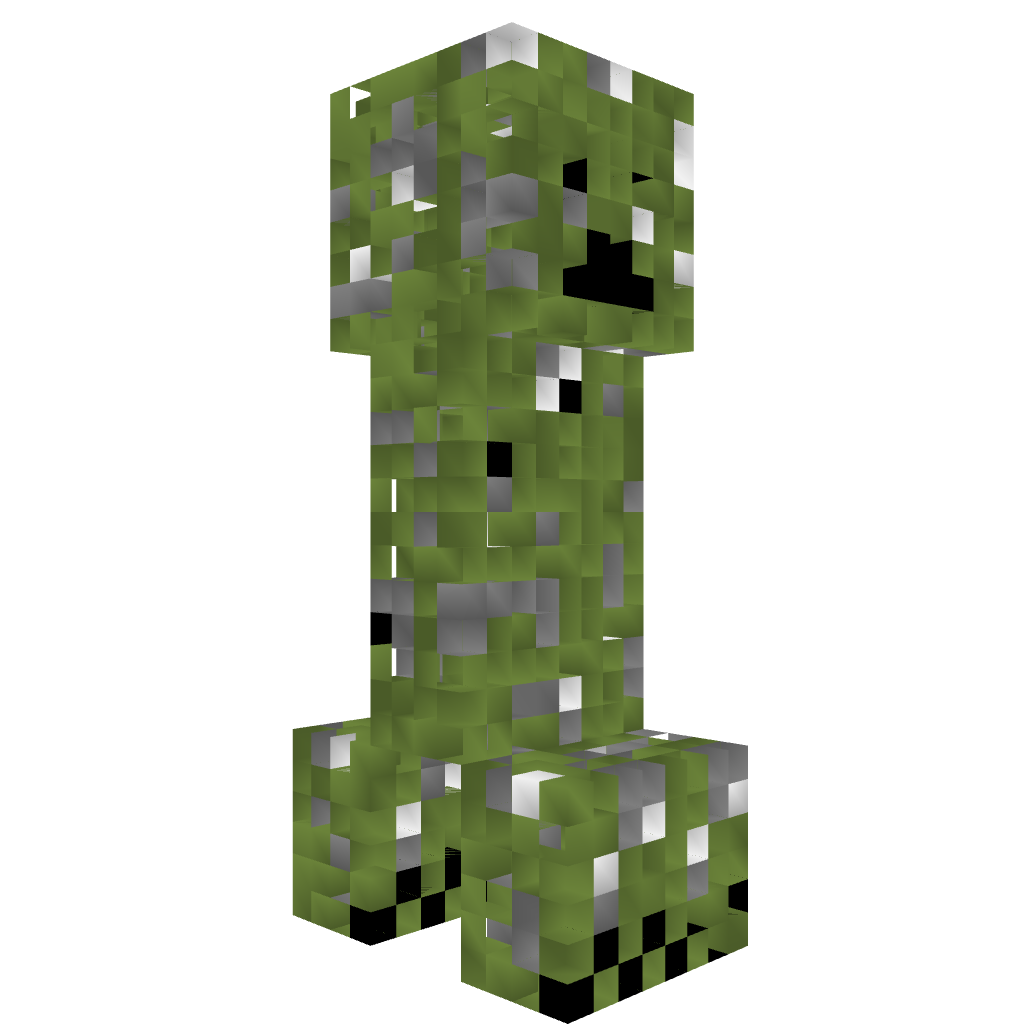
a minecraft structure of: Creeper Statue high quality